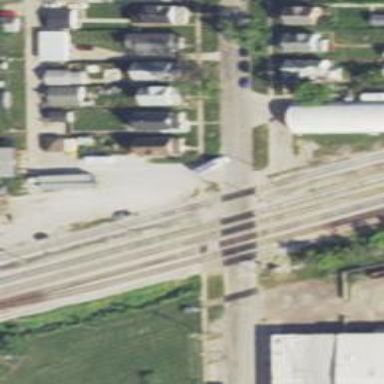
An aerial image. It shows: Railway crossing.